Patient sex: M
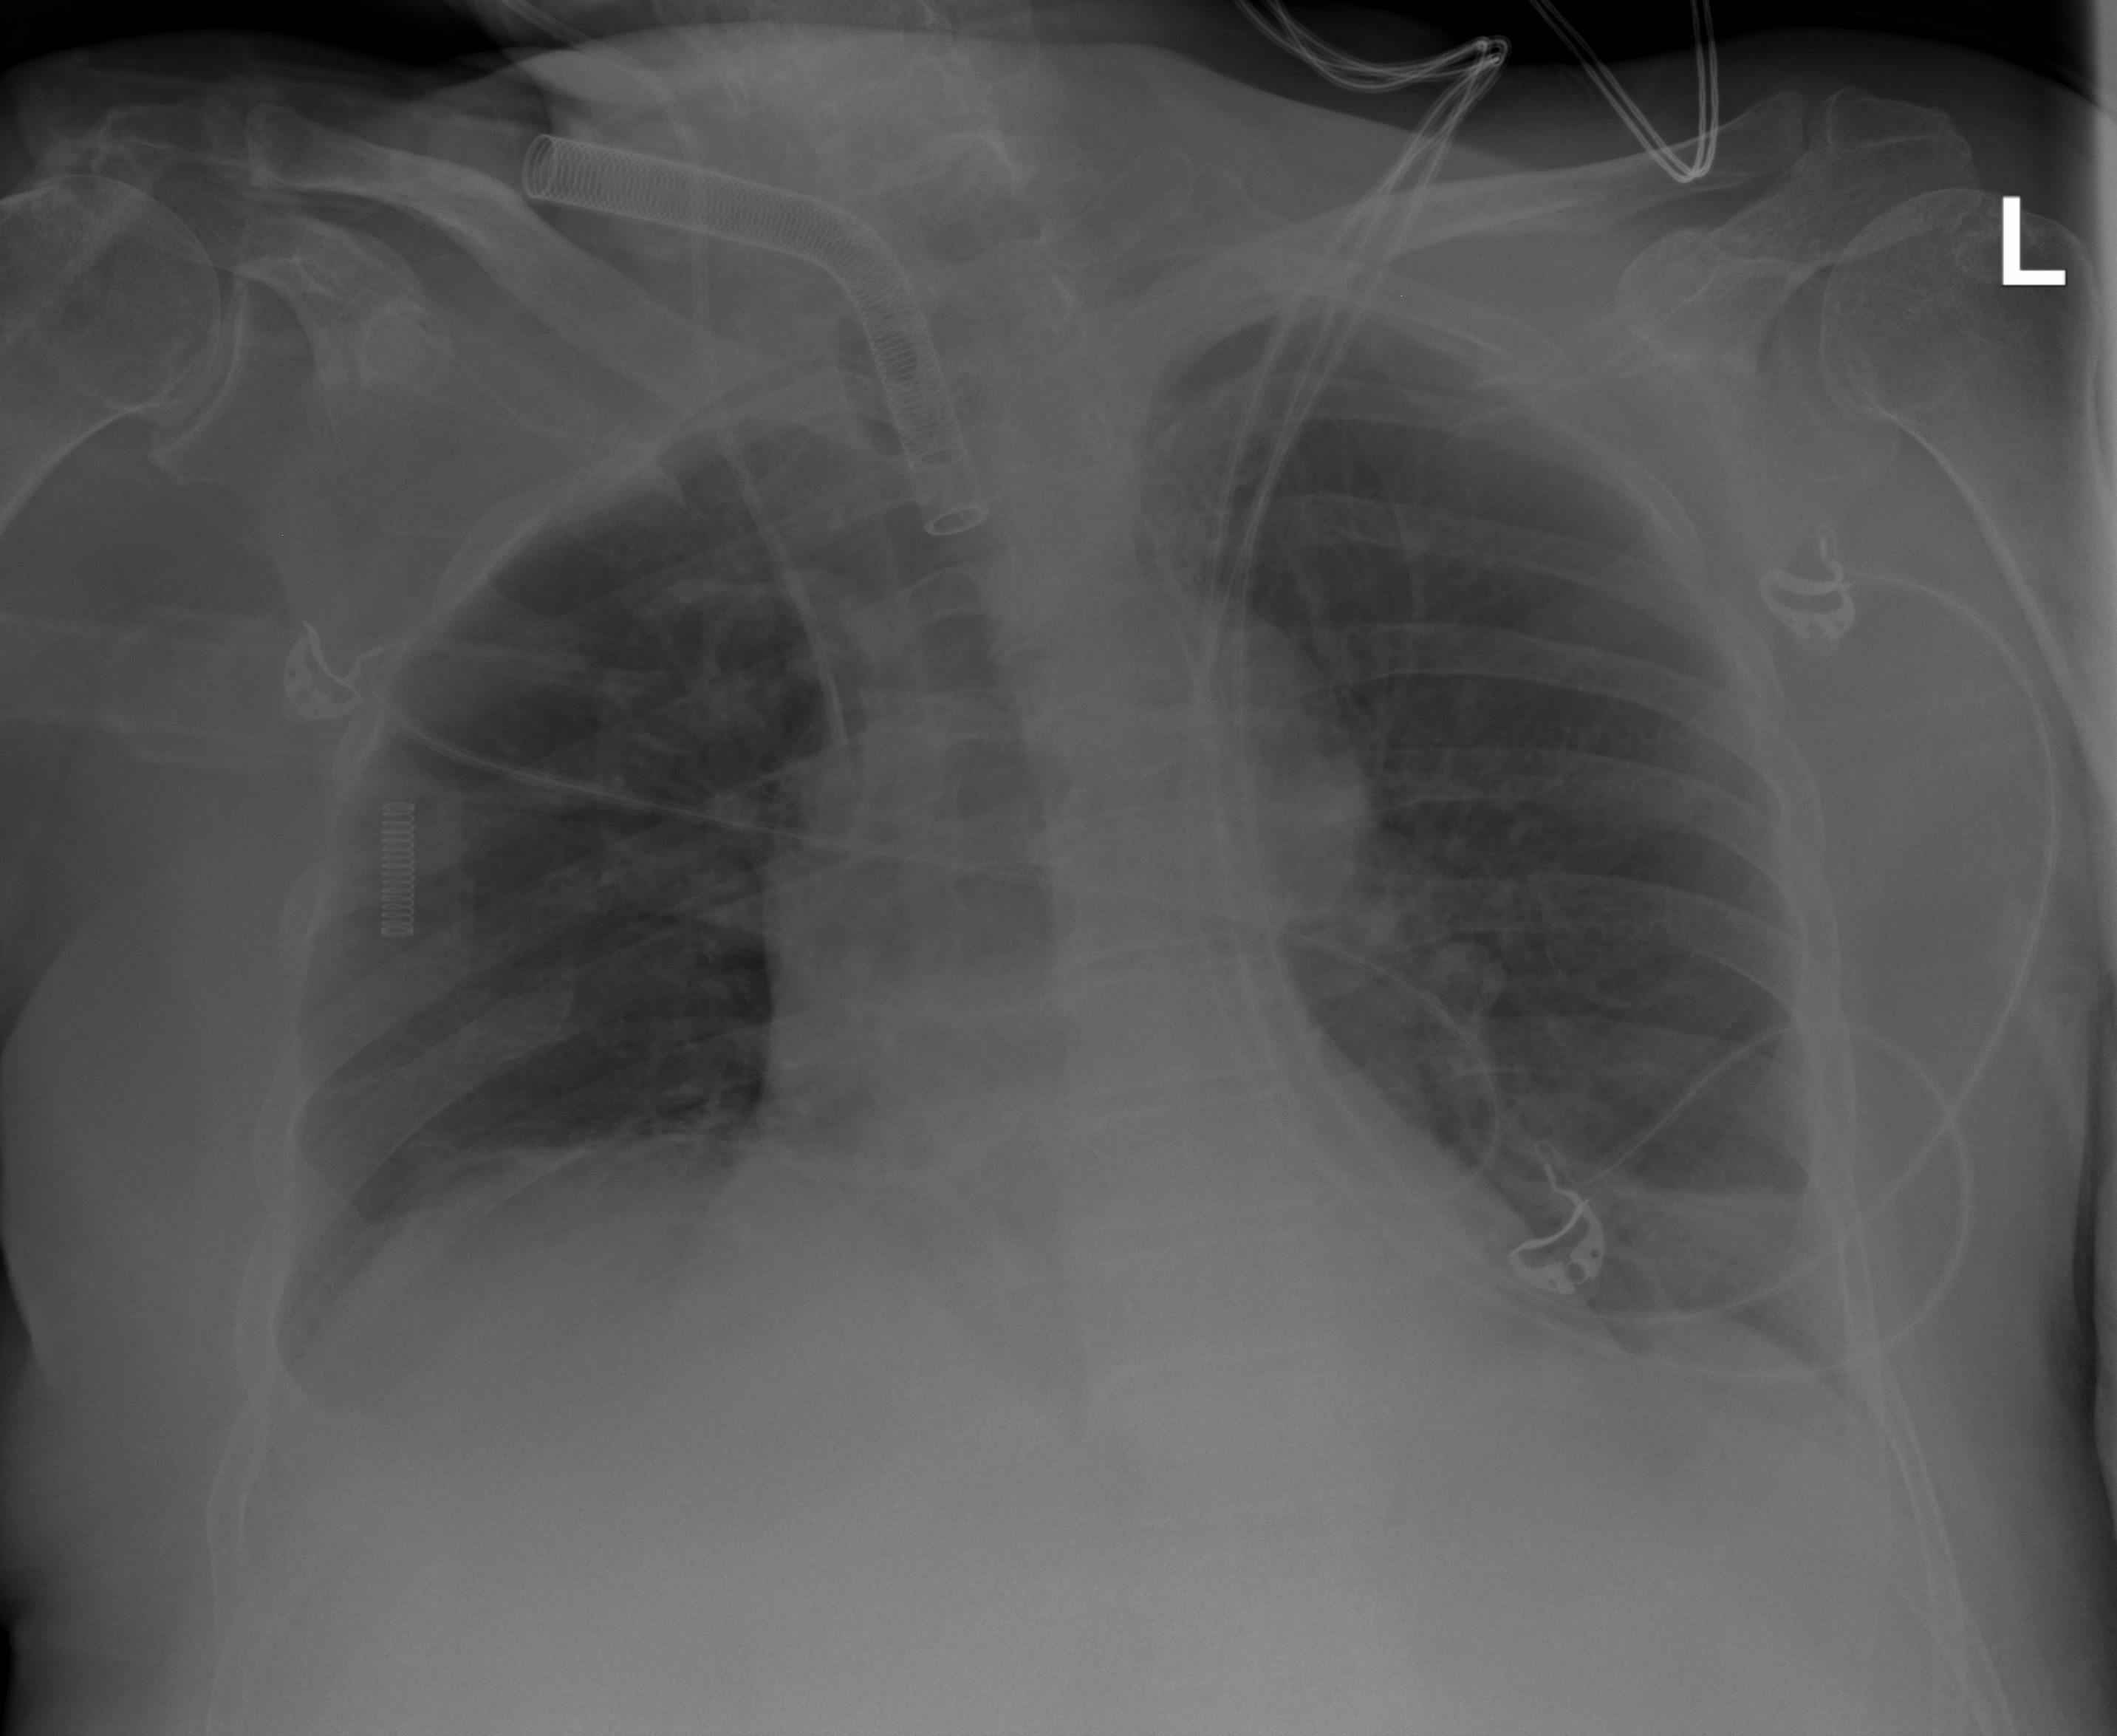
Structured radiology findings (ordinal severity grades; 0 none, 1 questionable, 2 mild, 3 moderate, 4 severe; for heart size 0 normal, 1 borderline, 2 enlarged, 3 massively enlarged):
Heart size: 1
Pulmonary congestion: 0
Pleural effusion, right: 2
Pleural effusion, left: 2
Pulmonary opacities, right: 0
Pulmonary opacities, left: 0
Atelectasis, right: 2
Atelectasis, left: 3